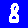
Digit: 8